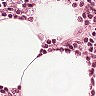
Metastatic tissue present: no